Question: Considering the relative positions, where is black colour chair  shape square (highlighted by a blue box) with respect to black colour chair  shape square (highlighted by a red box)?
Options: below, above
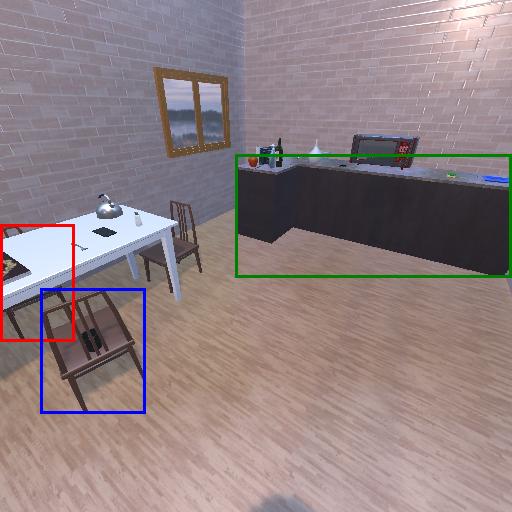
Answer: below